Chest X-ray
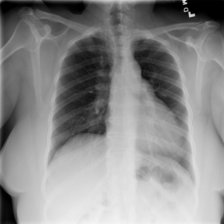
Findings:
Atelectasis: negative
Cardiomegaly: negative
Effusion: negative
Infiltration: negative
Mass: negative
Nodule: negative
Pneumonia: negative
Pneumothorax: negative
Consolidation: negative
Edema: negative
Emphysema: negative
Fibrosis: negative
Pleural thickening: negative
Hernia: negative